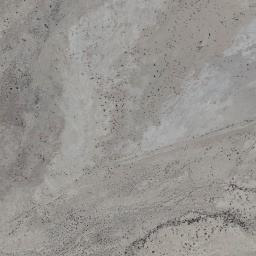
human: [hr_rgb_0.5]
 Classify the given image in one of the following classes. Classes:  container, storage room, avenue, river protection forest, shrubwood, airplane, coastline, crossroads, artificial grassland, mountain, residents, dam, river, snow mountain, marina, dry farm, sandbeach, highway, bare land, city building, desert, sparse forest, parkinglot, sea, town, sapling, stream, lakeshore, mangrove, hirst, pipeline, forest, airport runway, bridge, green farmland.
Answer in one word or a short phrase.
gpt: bare land